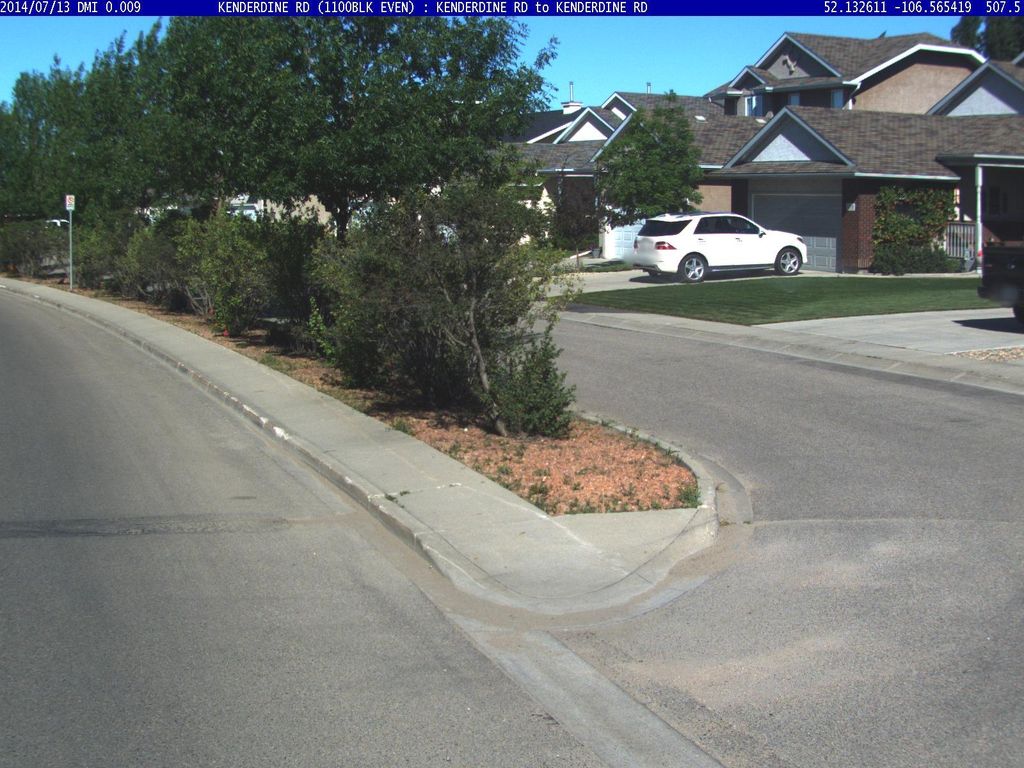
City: saskatoon